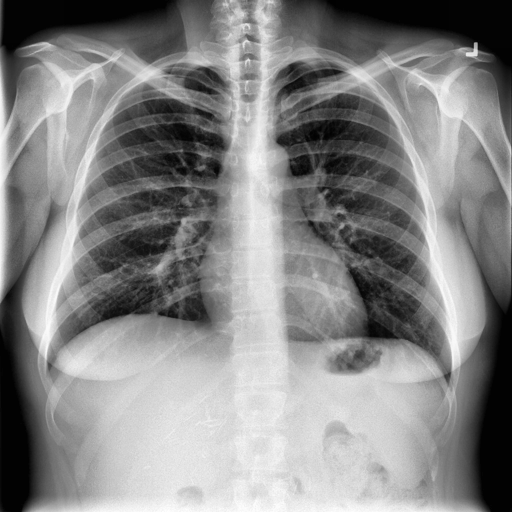
Finding: NORMAL